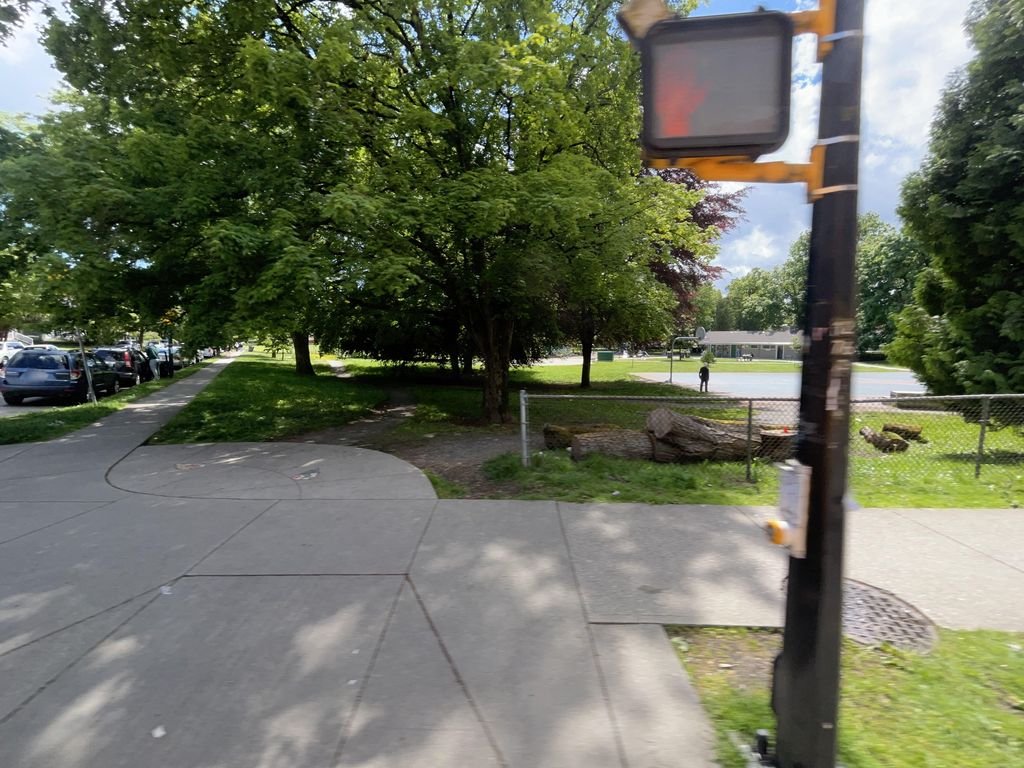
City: vancouver